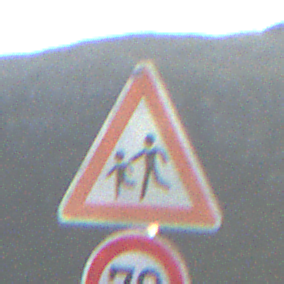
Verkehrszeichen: KinderRechts
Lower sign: Geschwindigkeit70
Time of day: SunriseSunset
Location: Outdoor (Nature)
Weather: PartlyCloudy
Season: Summer
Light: Natural